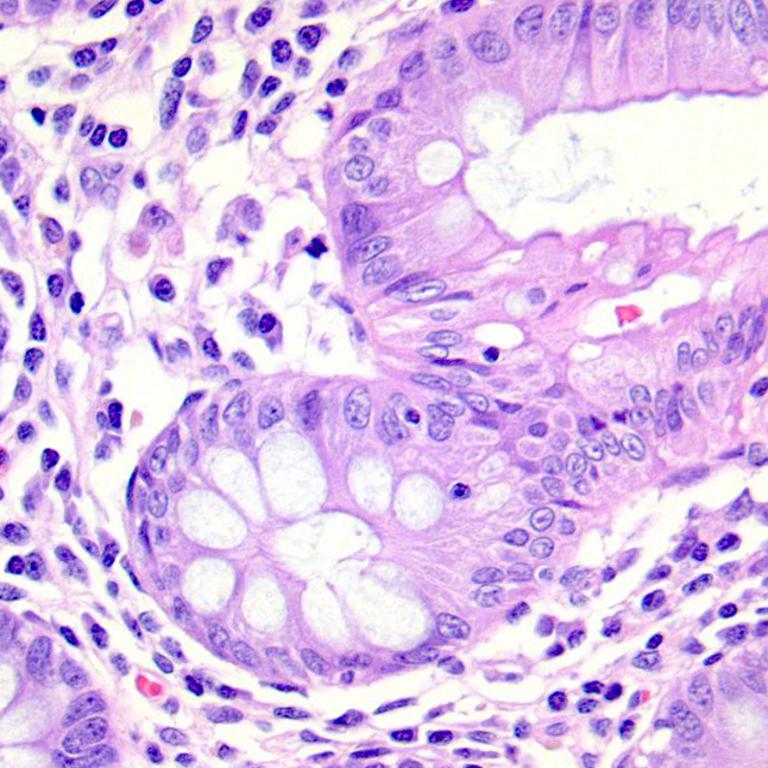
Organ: colon
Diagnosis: benign